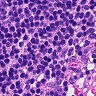
Metastatic tissue present: no